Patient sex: F
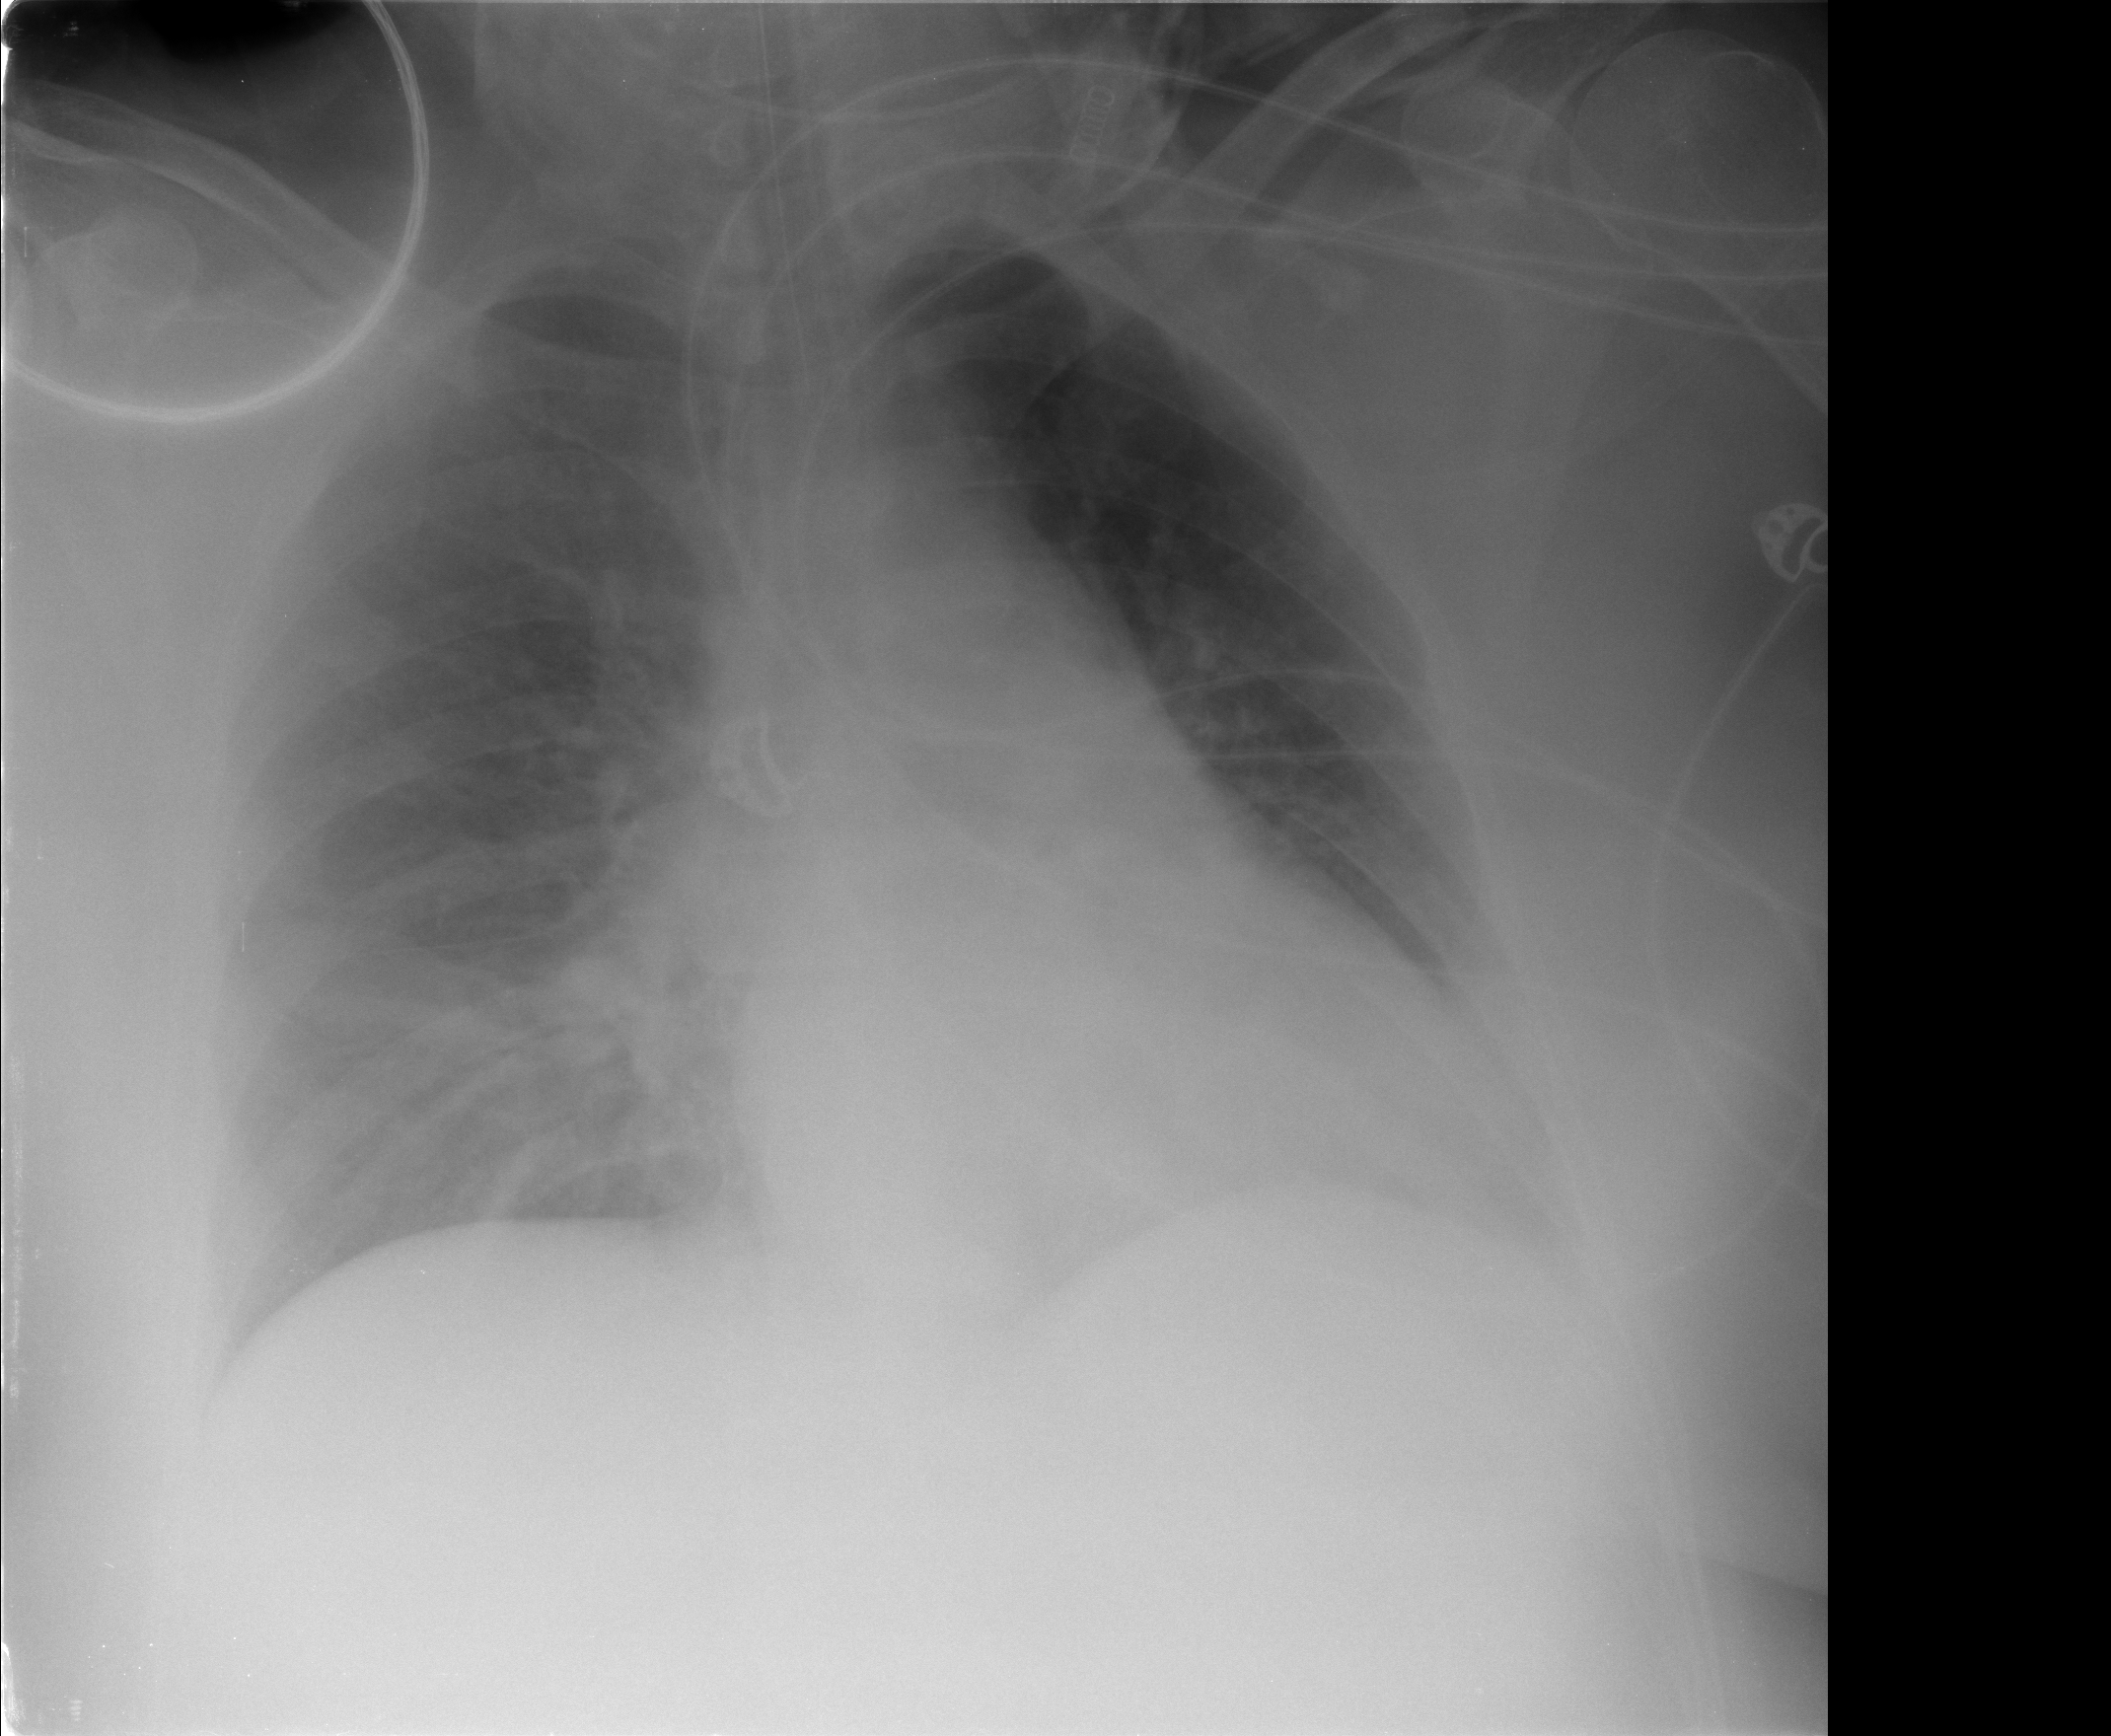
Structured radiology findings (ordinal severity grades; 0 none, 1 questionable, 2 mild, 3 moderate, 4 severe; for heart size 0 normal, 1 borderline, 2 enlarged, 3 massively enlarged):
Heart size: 0
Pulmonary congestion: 2
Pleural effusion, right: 0
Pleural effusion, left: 0
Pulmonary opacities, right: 2
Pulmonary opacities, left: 0
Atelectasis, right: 2
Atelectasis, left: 0